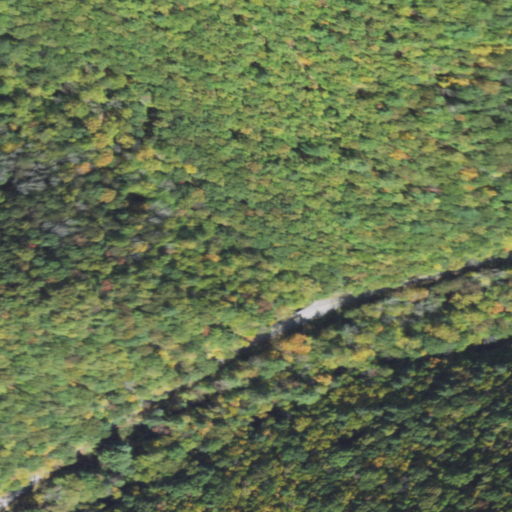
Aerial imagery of valley in Pennsylvania named White Oak Draft containing deciduous forest, mixed forest, and open development